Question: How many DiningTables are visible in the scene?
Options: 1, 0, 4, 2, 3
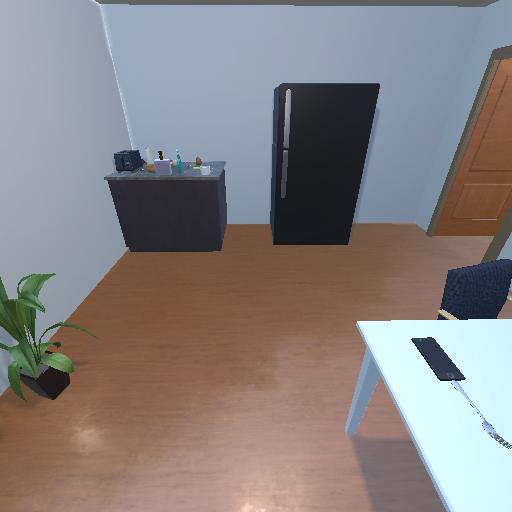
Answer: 1